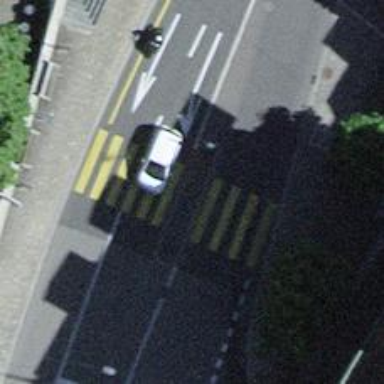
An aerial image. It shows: Zebra crossing with pedestrian island.